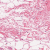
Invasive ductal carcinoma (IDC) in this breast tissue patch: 0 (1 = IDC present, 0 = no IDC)